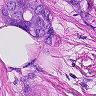
Metastatic tissue present: yes